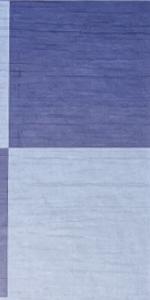
Label: Empty